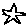
Label: star